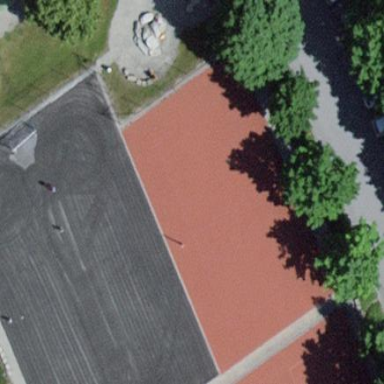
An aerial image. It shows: Tennis court on pitch.